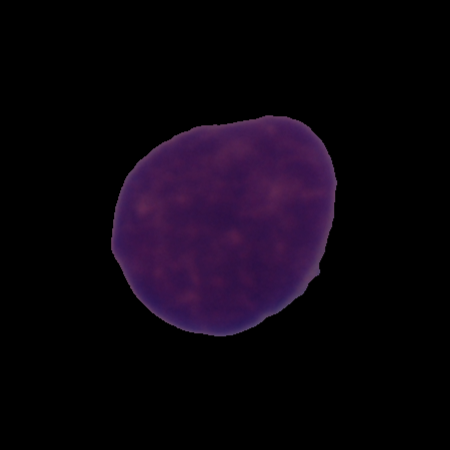
Label: cancer